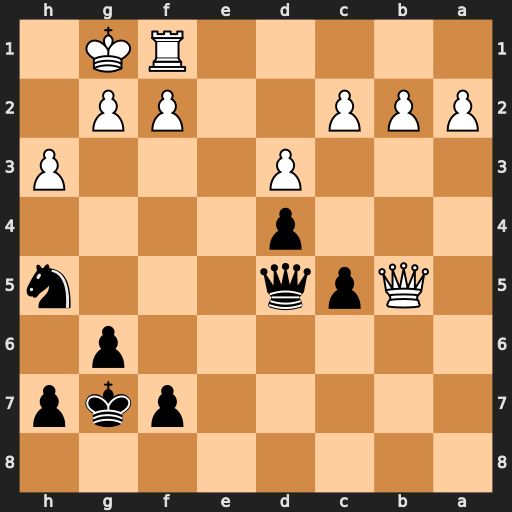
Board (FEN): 8/5pkp/6p1/1Qpq3n/3p4/3P3P/PPP2PP1/5RK1
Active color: b
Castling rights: -
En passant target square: -
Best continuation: Nf4 f3 Qg5 Rf2 Nxh3+ Kh2 Nxf2